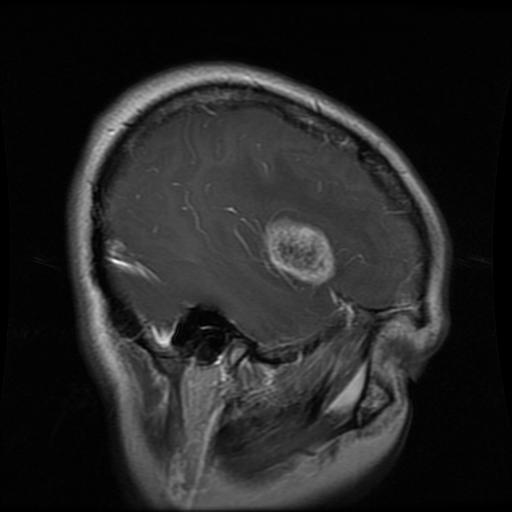
Label: glioma